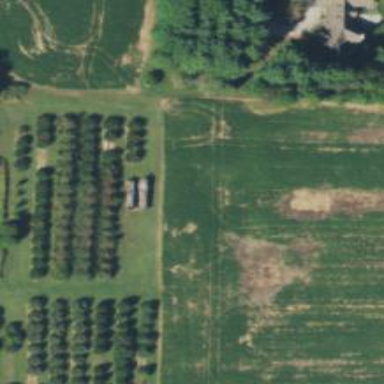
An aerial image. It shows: Row of trees in natural setting.